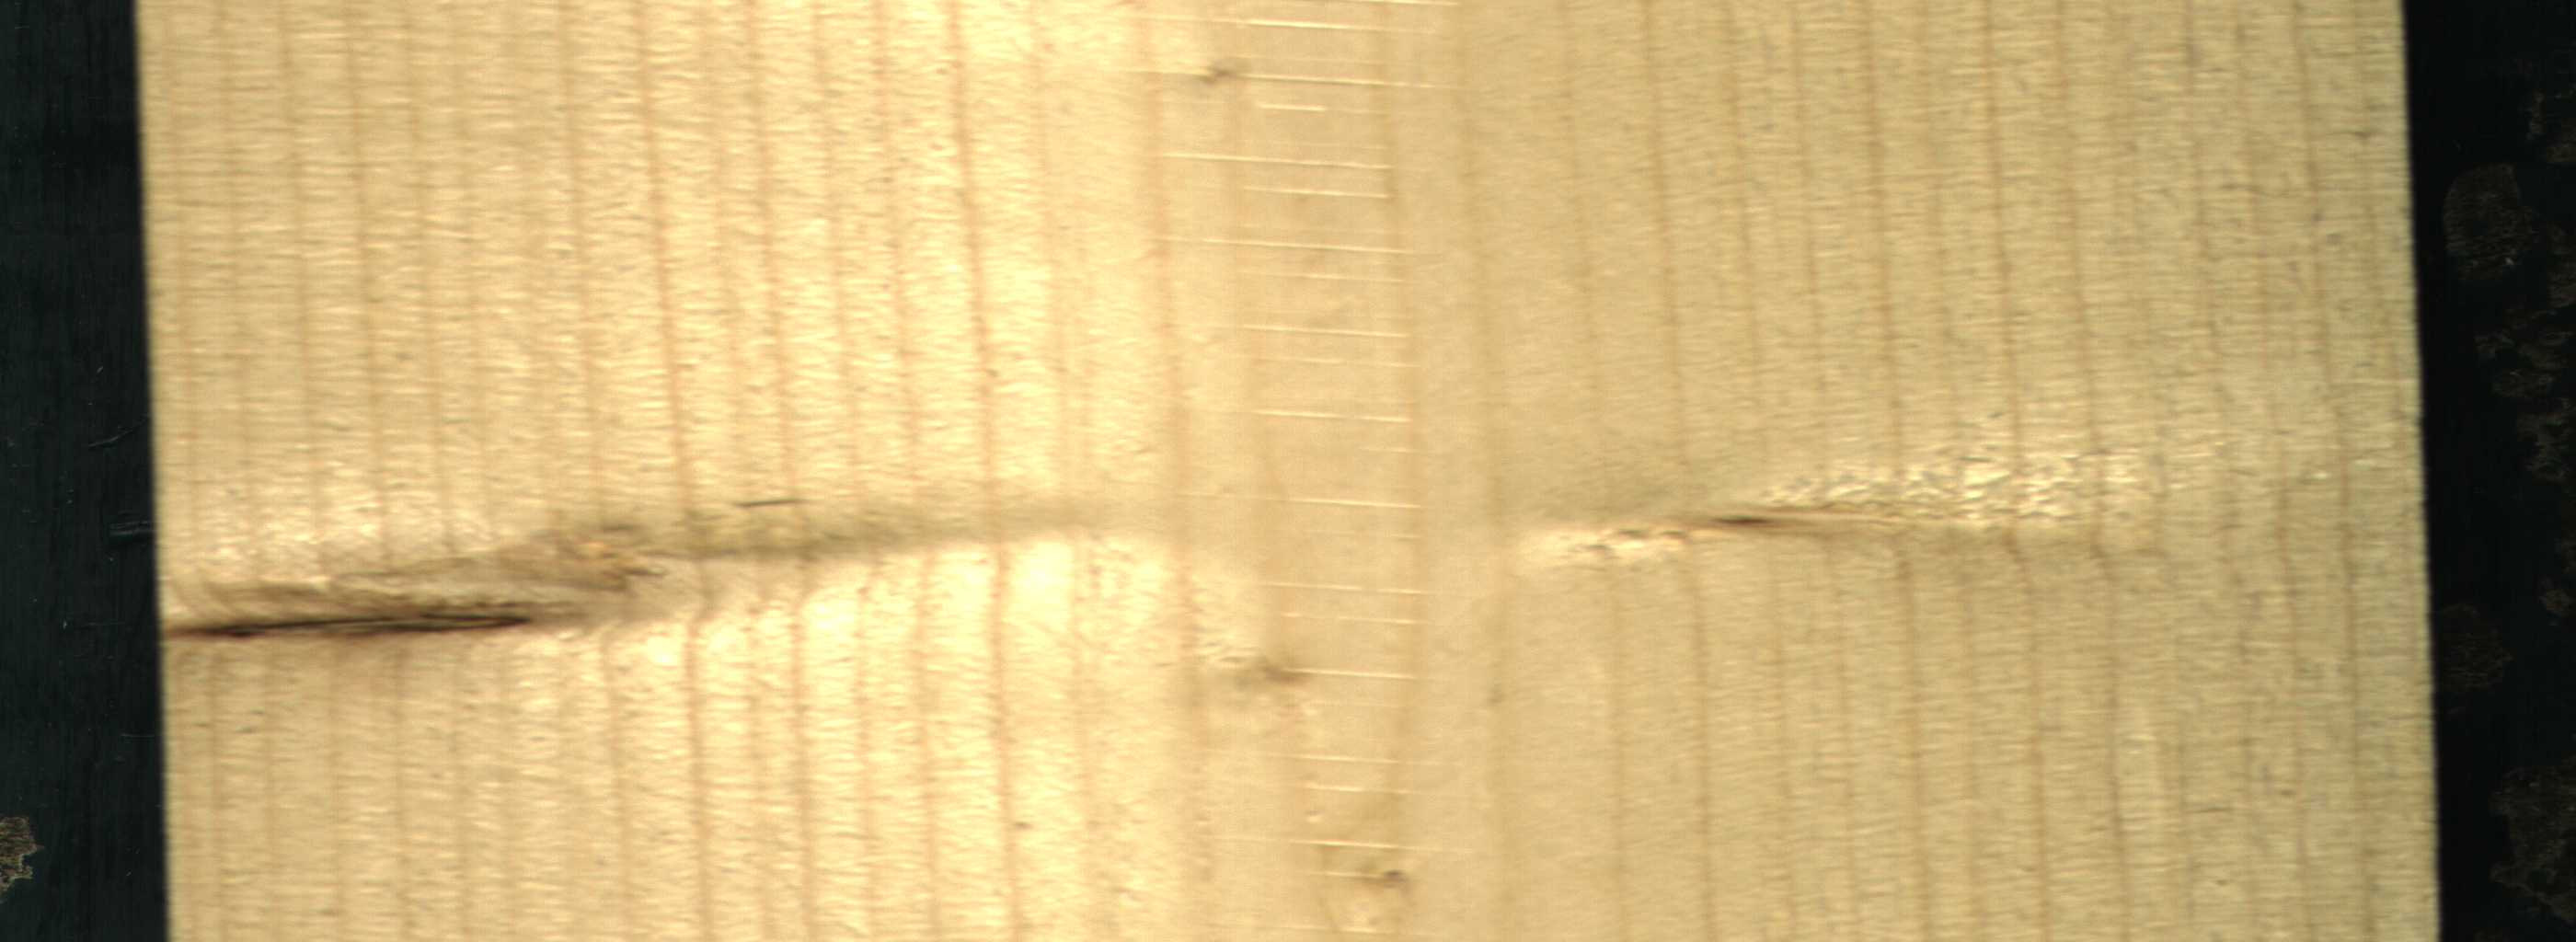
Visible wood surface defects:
Dead_Knot
Live_Knot